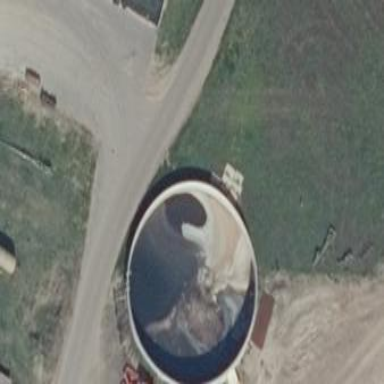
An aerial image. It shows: Building with storage tank.